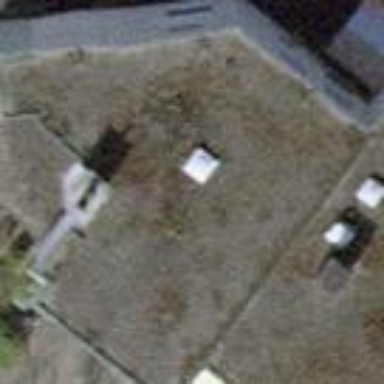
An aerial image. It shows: Terrace building.